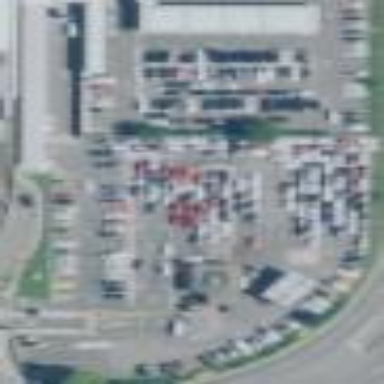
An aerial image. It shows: Retail area.